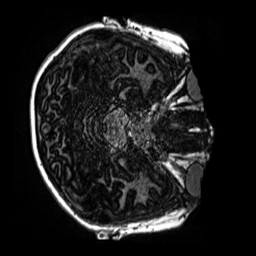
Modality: MP2RAGE
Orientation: axial
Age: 11
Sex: male
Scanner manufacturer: siemens
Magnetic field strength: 3 T
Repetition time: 4 s
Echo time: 0.00299 s